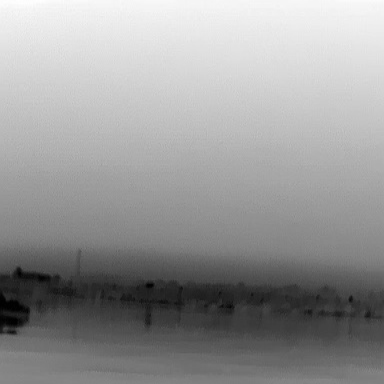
There is a warship in the infrared image.